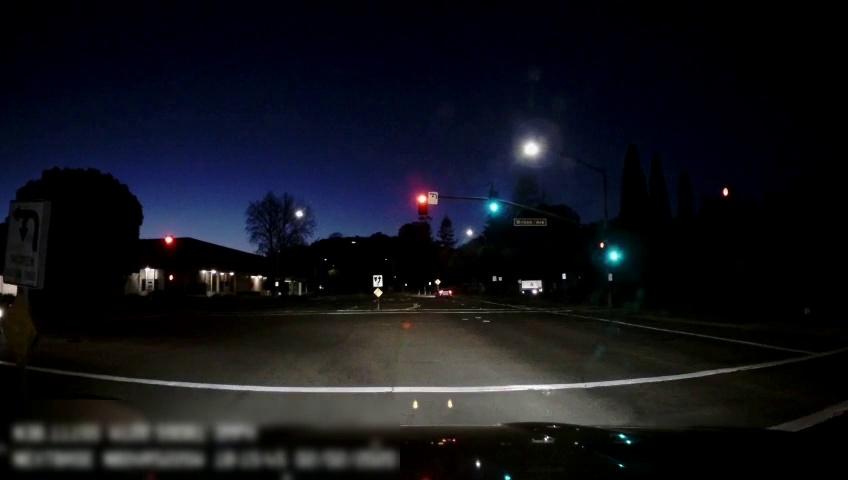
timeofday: Night
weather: Other
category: Drivable Space
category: Vehicles | SUV
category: Lanes | Alternate Lane
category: Lanes | Current Lane
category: Traffic | Signs
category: Traffic | Signs
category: Traffic | Lights
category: Traffic | Lights
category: Traffic | Lights
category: Traffic | Lights
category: Traffic | Signs
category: Traffic | Signs